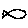
Label: fish